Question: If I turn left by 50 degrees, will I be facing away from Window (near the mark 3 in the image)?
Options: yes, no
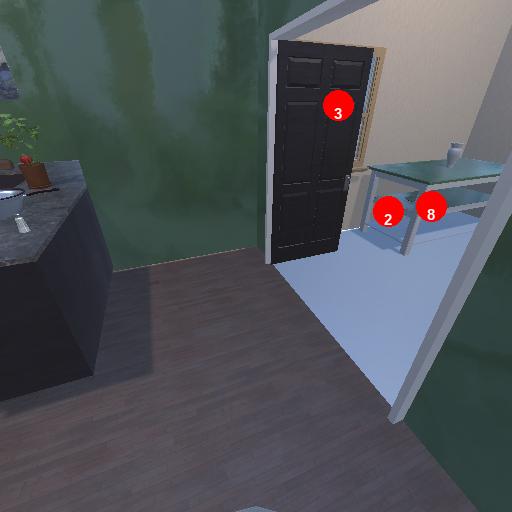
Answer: yes